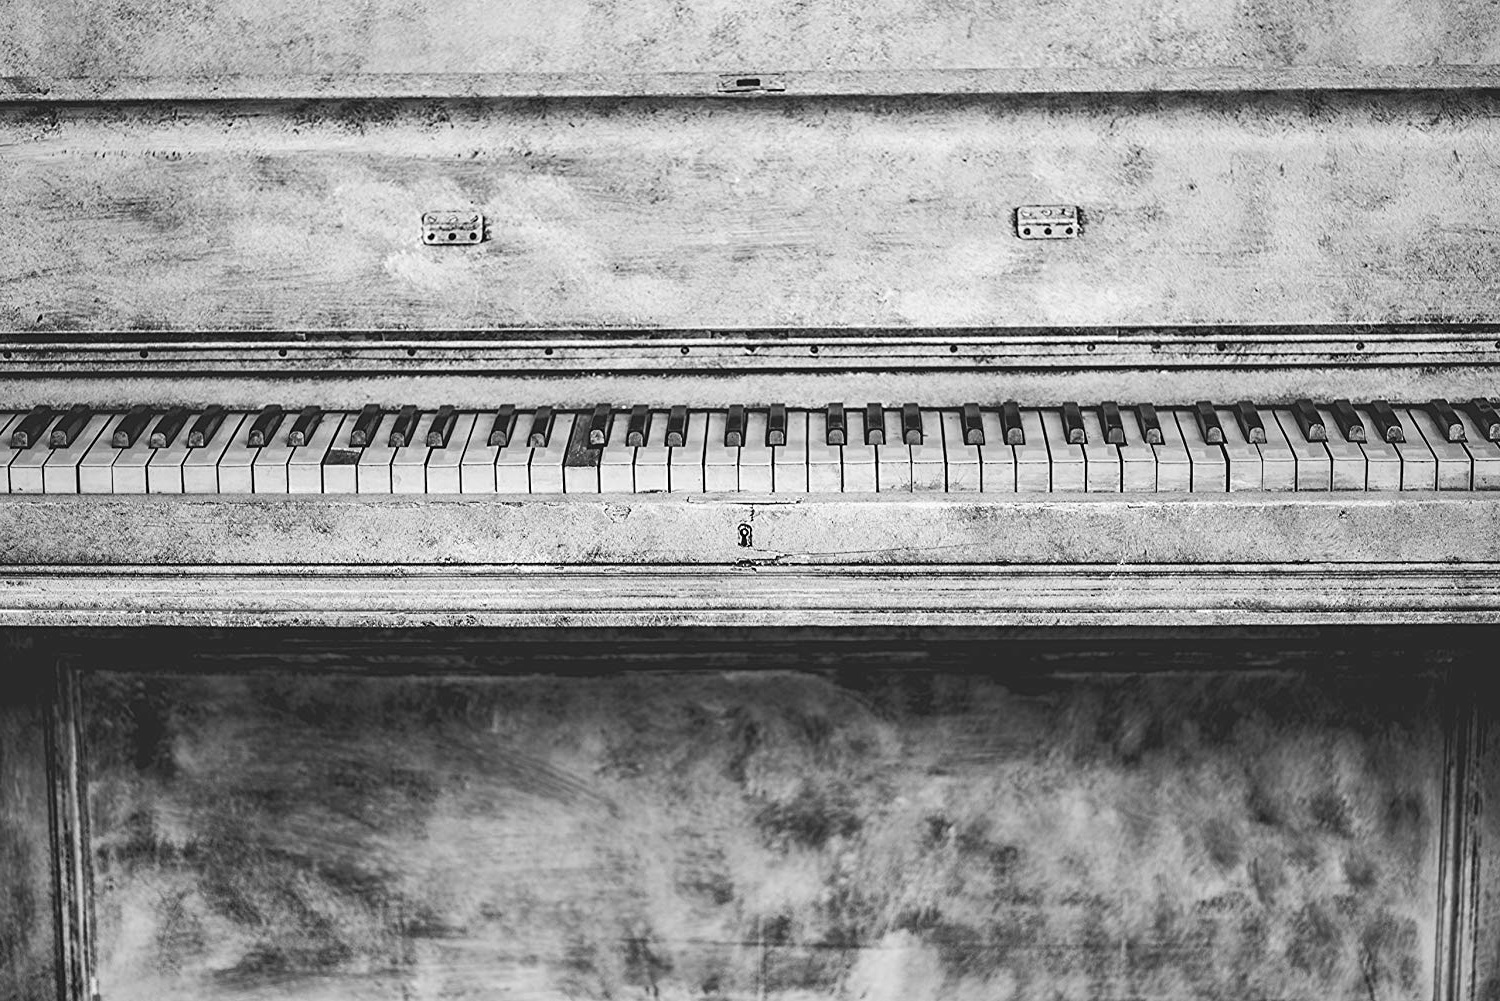
Label: upright, upright piano